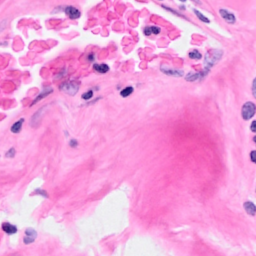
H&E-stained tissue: Breast